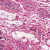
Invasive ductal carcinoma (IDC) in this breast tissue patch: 0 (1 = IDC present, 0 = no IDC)